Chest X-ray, PA view. Patient: 66 years old, sex M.
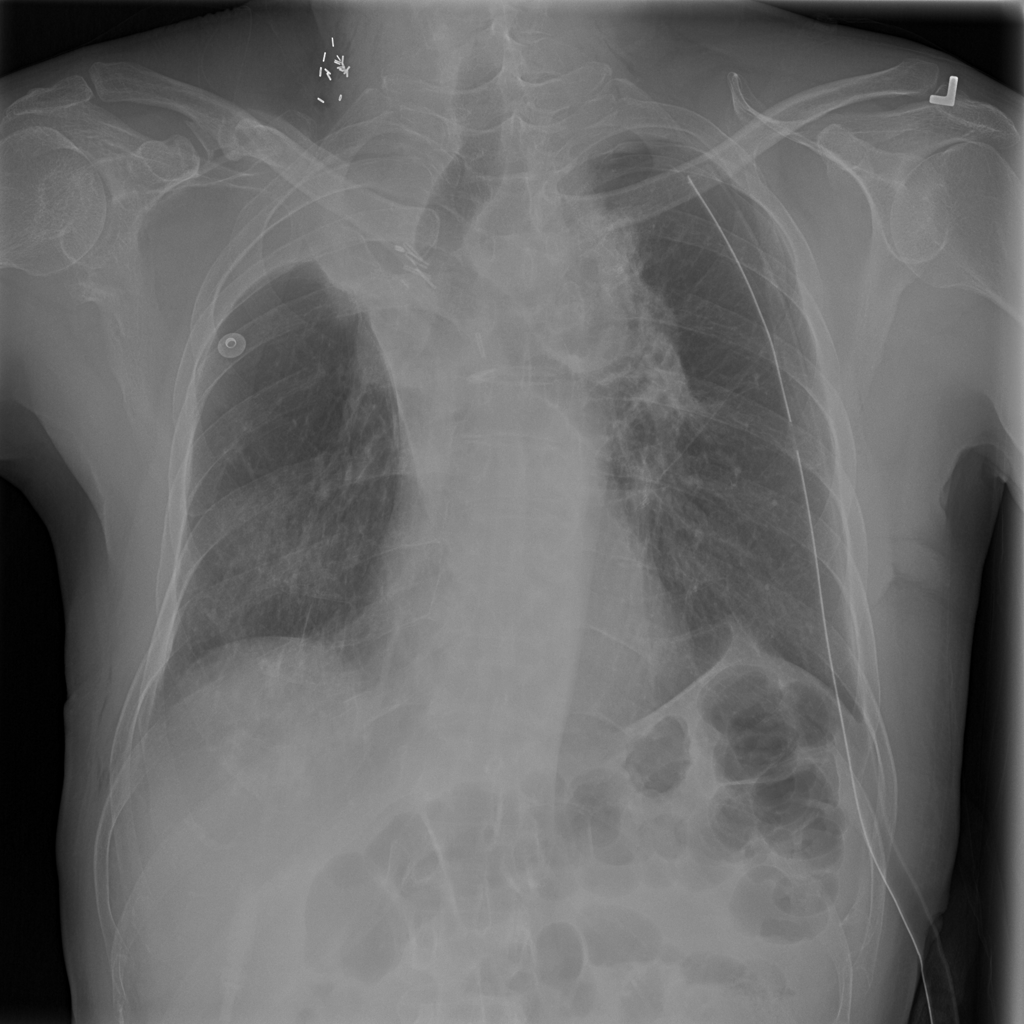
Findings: Pneumothorax